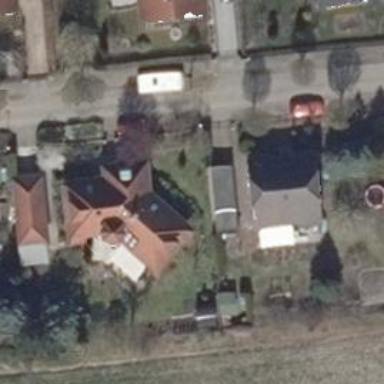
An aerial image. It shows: Simple house.